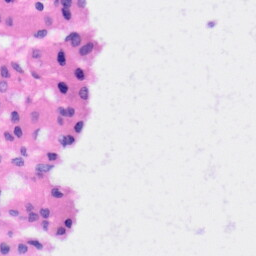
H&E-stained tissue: Liver